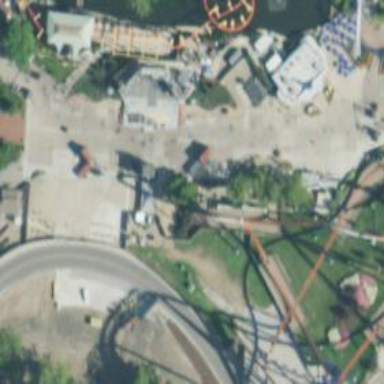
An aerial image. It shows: Thrilling roller coaster attraction.